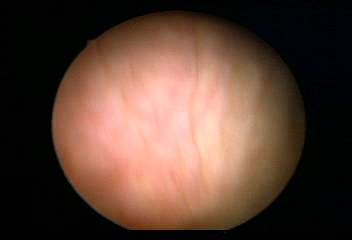
Modality: WLC
Class: Normal mucosa
Bladder cancer association: No